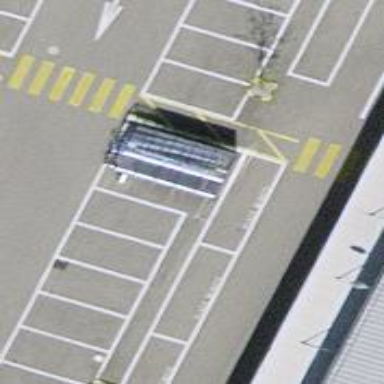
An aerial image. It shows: Trolley bay.